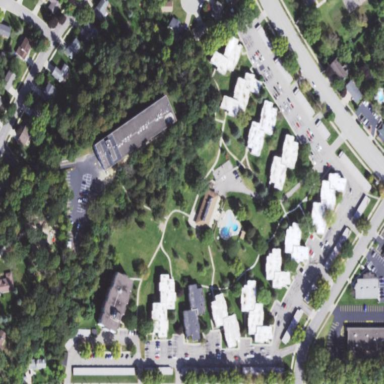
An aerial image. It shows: Residential area designated as condominium complex.